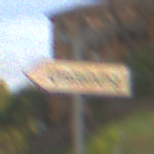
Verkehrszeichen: UmleitungswegweiserLinksweisend
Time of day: MorningAfternoon
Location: Outdoor (Suburban)
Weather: PartlyCloudy
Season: NotSpecified
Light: Natural